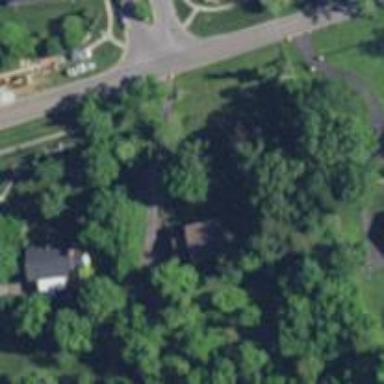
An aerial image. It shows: Driveway leading to service road.